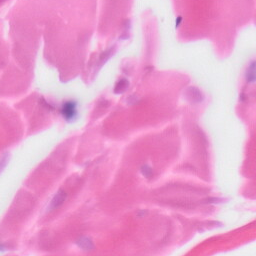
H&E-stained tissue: Skin